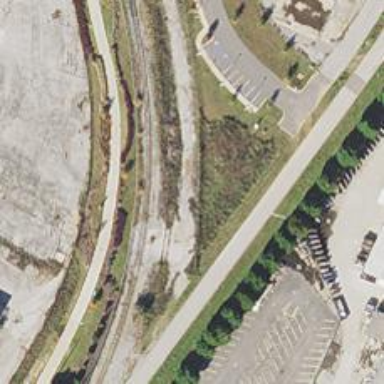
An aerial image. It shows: Abandoned railway.